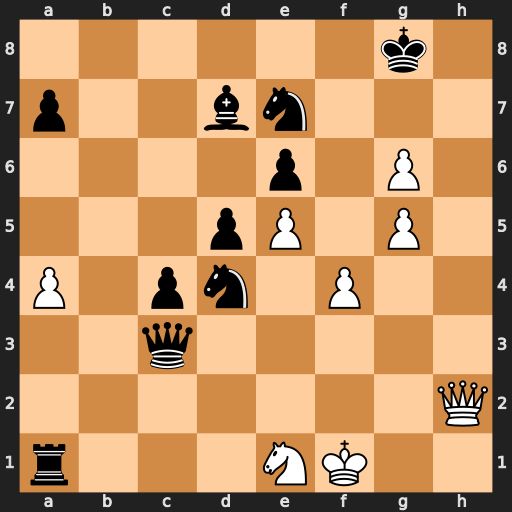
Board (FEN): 6k1/p2bn3/4p1P1/3pP1P1/P1pn1P2/2q5/7Q/r3NK2
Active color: w
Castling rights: -
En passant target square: -
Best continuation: Qh7+ Kf8 Qf7#